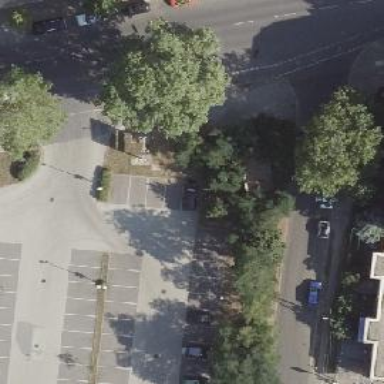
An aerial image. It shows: Road serving as parking aisle.